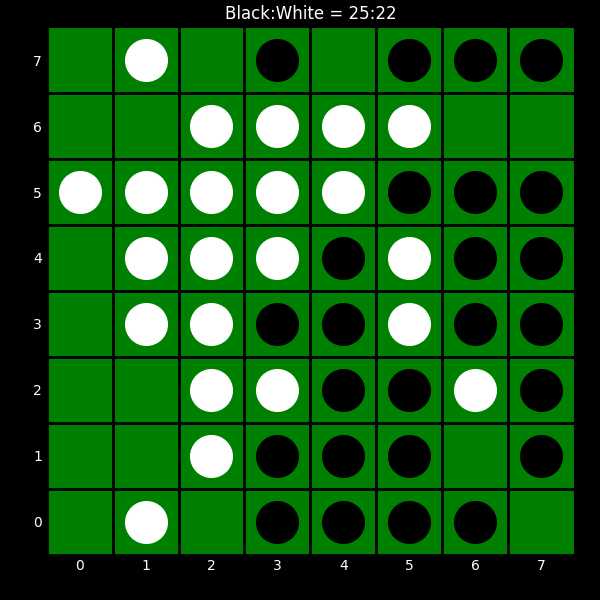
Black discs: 25
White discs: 22